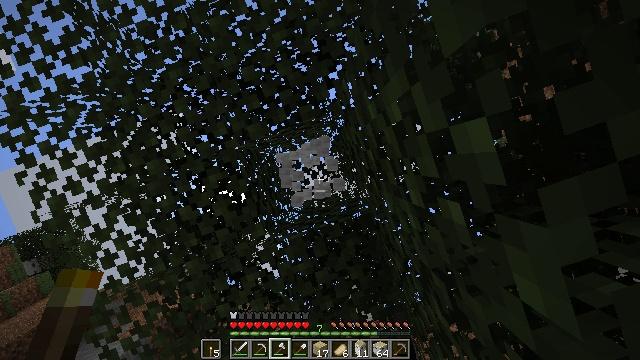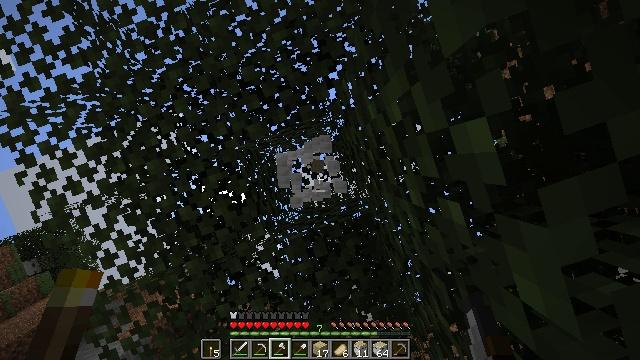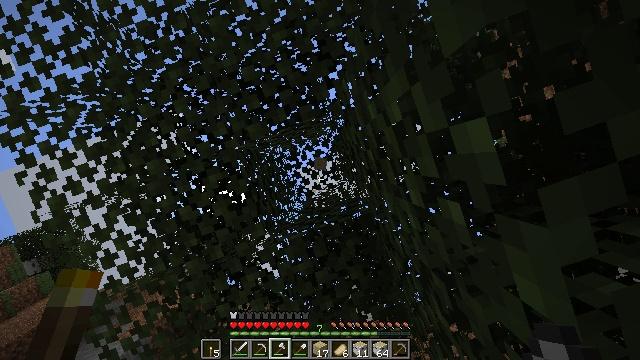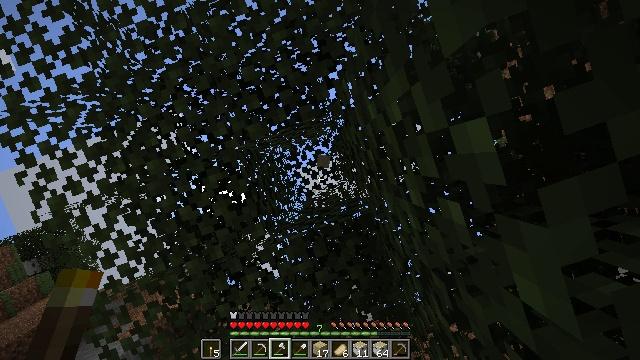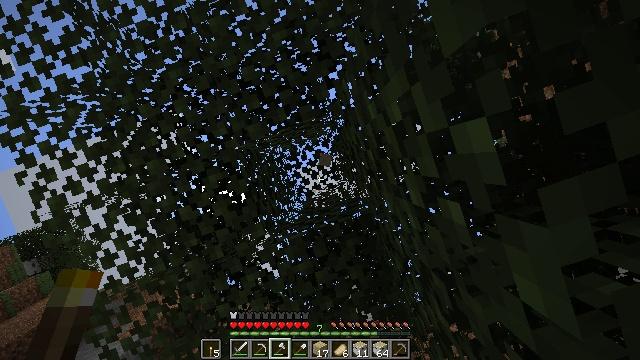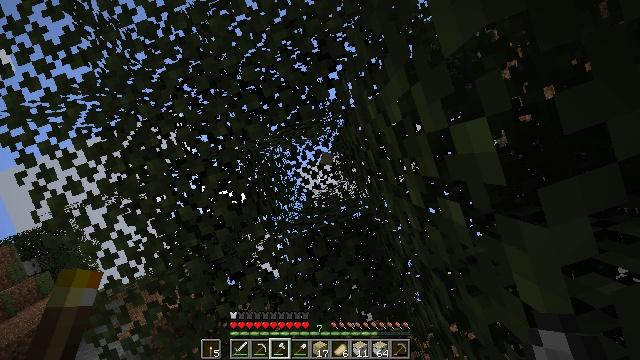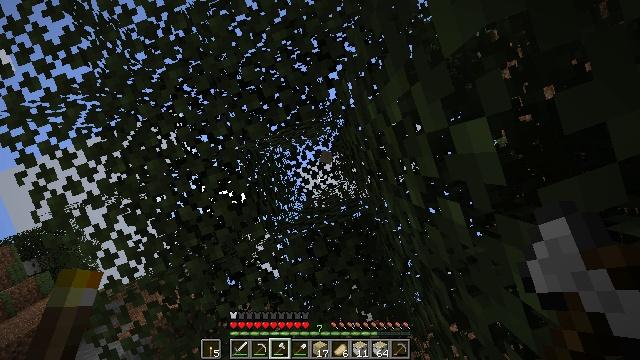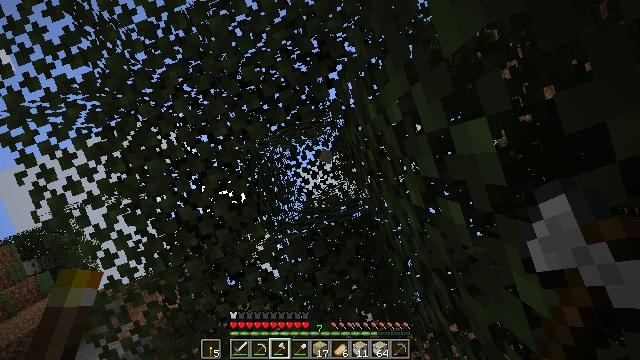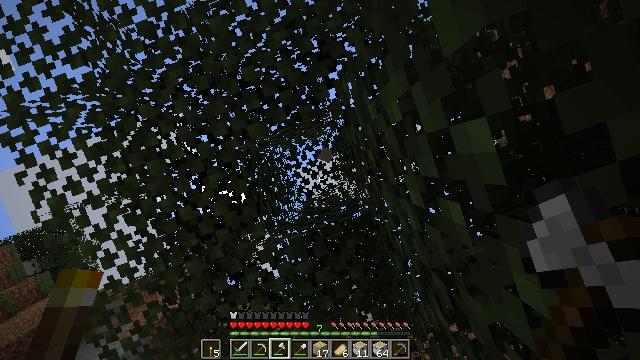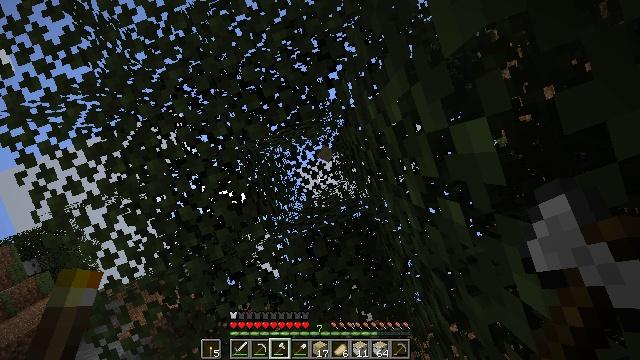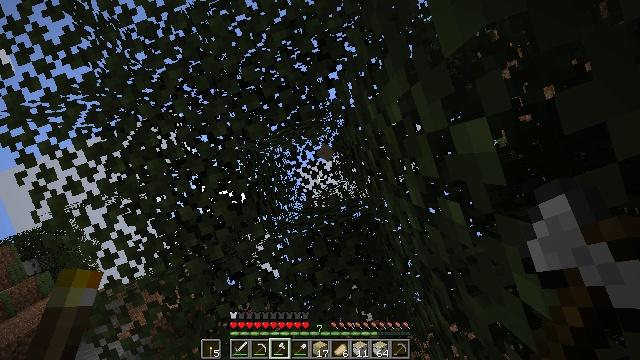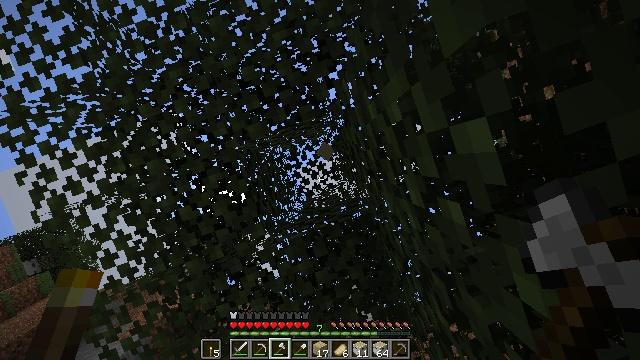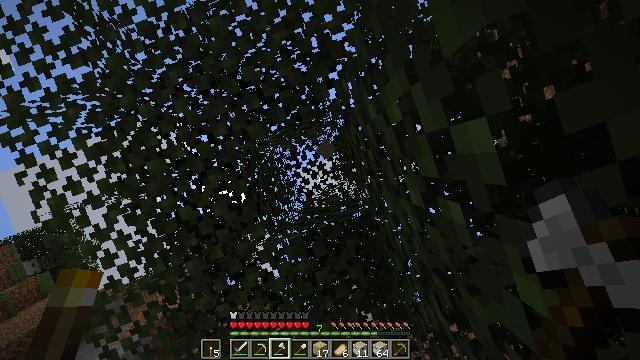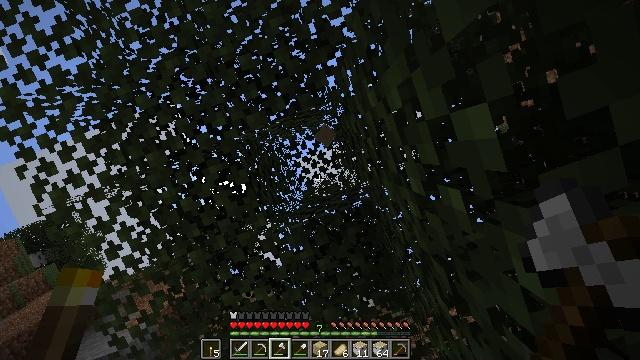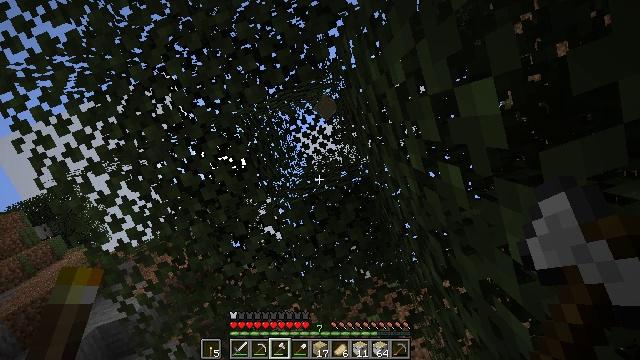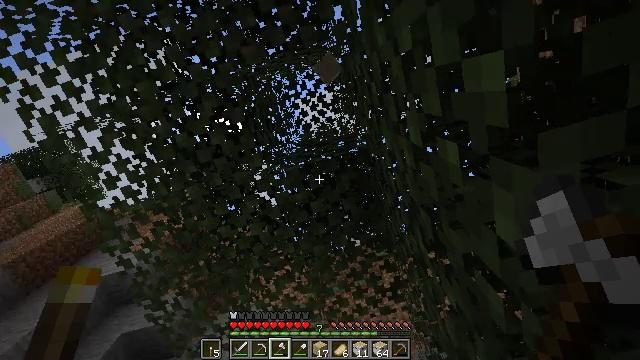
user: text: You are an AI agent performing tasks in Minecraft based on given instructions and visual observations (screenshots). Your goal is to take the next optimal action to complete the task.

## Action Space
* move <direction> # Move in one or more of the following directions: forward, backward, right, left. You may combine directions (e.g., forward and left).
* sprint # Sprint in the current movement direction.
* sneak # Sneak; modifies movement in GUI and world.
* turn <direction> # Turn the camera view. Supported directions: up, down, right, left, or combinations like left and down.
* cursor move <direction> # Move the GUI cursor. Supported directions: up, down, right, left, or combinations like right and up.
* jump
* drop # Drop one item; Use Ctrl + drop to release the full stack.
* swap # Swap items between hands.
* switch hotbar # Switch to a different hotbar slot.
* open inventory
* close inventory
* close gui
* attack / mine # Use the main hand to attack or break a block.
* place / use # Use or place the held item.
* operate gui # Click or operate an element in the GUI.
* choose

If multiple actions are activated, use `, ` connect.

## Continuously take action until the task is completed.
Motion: motion action
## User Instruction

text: Interact with the crafting table to obtain a birch trapdoor.
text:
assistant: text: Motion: attack / mine
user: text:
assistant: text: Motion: attack / mine
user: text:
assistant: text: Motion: attack / mine
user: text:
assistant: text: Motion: no_op
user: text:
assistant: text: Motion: no_op
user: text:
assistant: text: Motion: no_op
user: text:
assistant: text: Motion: no_op
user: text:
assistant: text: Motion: no_op
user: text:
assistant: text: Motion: no_op
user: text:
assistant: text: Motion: no_op
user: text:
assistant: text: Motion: no_op
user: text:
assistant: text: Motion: no_op
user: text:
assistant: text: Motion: turn down
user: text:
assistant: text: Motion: turn down
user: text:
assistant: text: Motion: turn right and down
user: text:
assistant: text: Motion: turn right and down
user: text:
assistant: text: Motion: turn right and down
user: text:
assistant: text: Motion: turn right and down
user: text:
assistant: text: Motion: turn down
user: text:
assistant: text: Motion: turn right and up
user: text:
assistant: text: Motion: turn left and up
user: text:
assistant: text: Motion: no_op
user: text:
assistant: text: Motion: no_op
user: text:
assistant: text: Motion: no_op
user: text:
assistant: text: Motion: no_op
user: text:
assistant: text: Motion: no_op
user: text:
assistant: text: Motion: no_op
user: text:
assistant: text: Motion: no_op
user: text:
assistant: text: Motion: no_op
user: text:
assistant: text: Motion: no_op